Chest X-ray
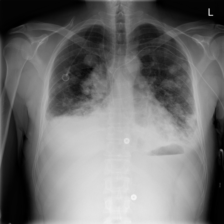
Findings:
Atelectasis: negative
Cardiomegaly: negative
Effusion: positive
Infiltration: negative
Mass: negative
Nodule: positive
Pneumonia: negative
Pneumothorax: negative
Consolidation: negative
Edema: negative
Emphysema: negative
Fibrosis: negative
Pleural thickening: negative
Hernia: negative